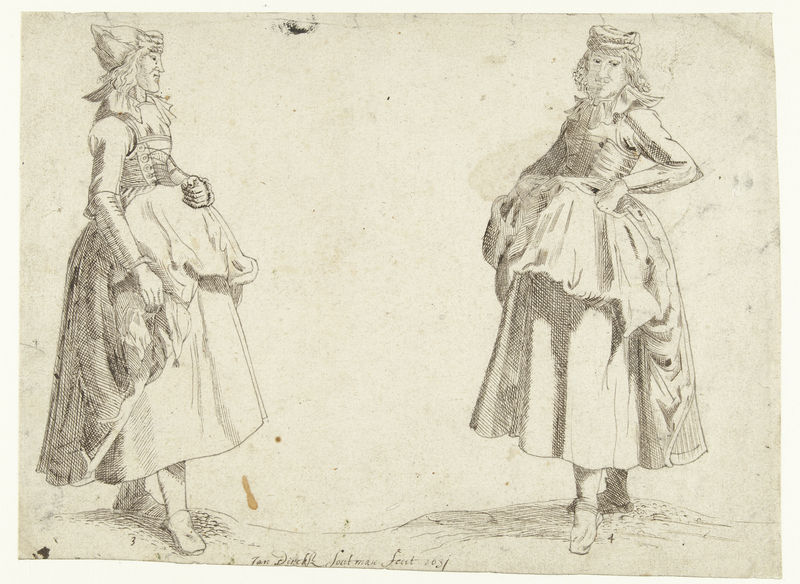
Titel: Twee vrouwen in klederdracht
Künstler: Jan Dircksz. Soutman
Standort: Amsterdam
Institution: Rijksmuseum
Schlagwörter: femmes, femme, robe, robes, posture, corset, pose, droite